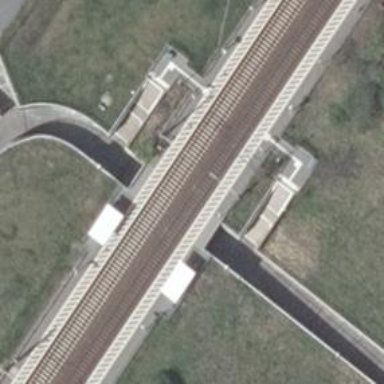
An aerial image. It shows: Railway halt station for public transport.